Question: I've been experimenting with where to put js/css files in my directory structure. I think that it should go within the 'WEB-INF' directory but that doesn't seem to work. Putting them in 'Web Pages' isn't working either.
Where do I put publicly visible resources like JS/CSS/Images ?

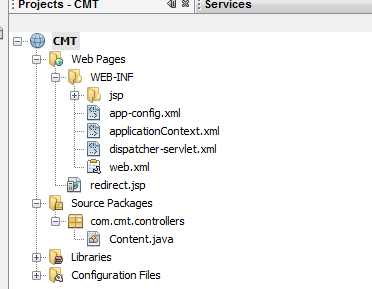
Answer: They need to be at the root of your web context.
I don't know what Eclipse puts into your WAR file, but they should be in a path relative to its root.